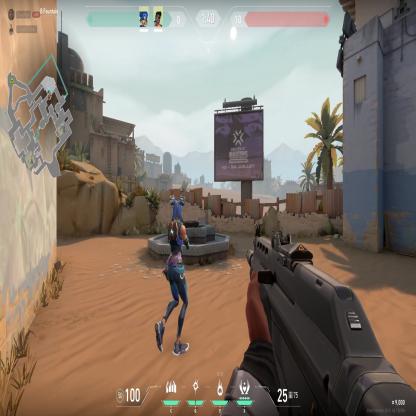
Label: teammate